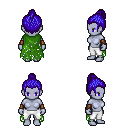
a pixel art fantasy rpg character, female body template, dark elf, purple skin, green tattered cape, white pants, blue short topknot hairstyle, leather bracers, four views (front, back, left, right), 2x2 character sprite sheet, small pixel art, hard edges, no anti-aliasing